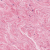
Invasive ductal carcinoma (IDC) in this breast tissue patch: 0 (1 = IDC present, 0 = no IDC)